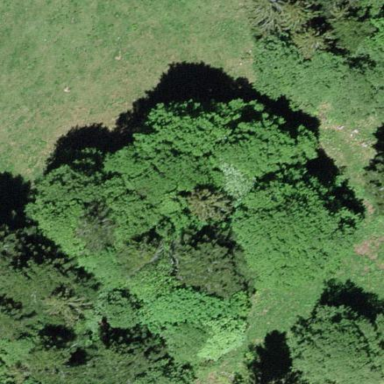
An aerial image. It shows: Forest area with mix of leaf types and cycles.